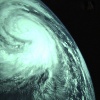
Label: cloud